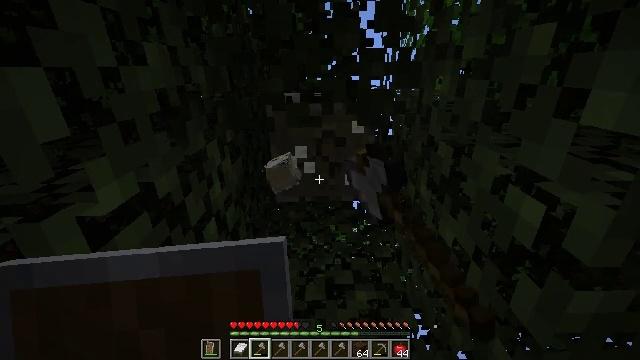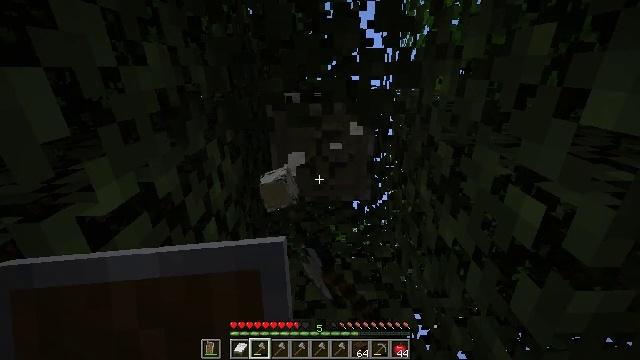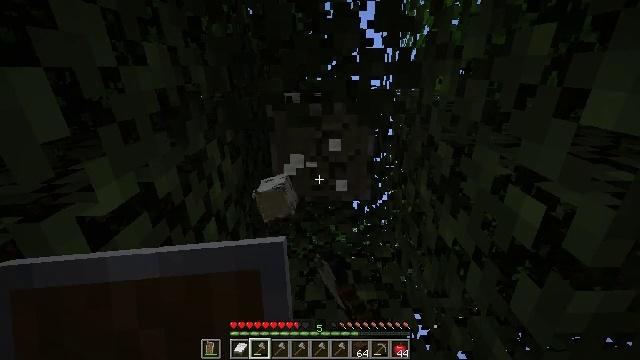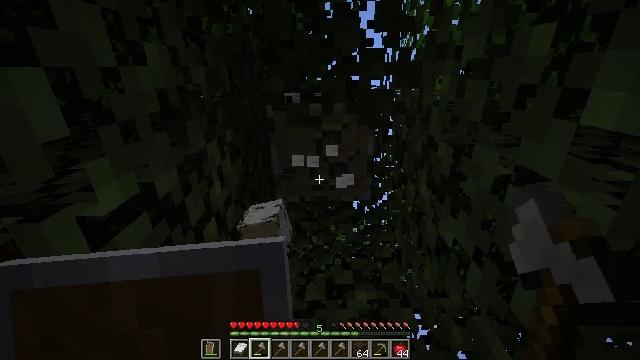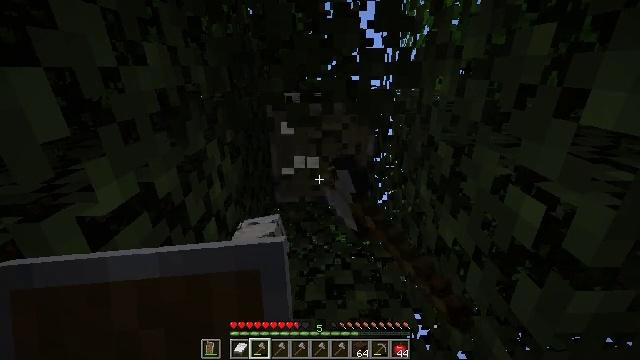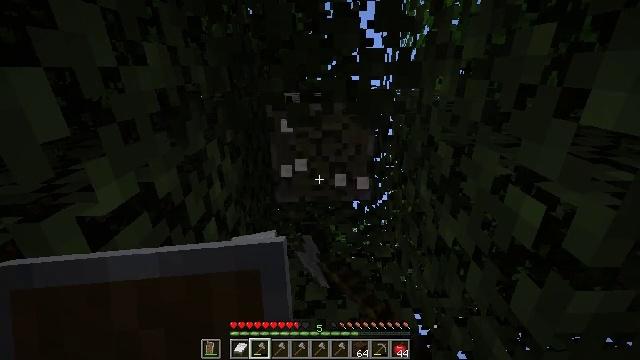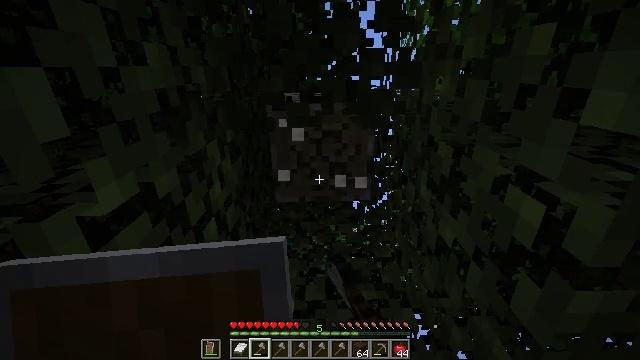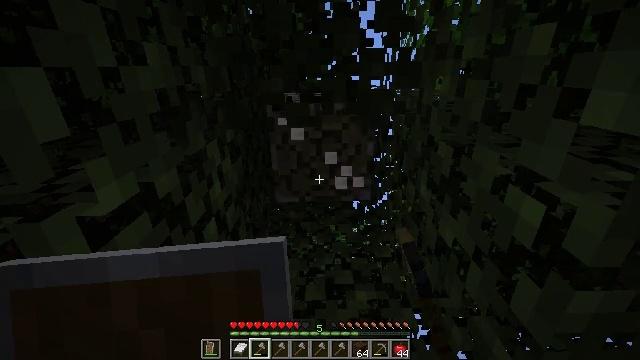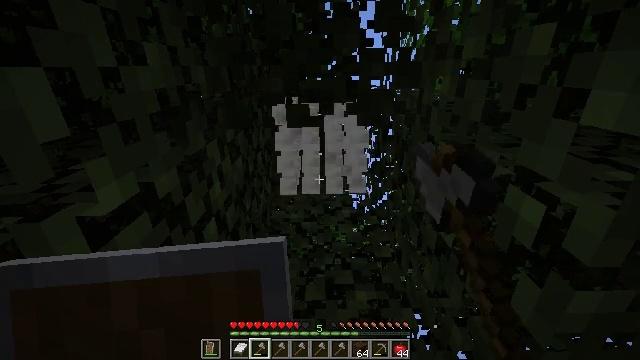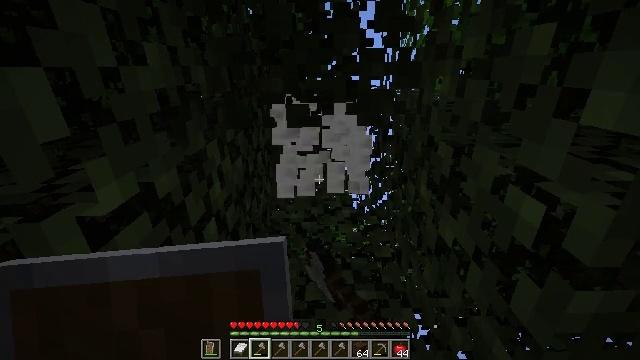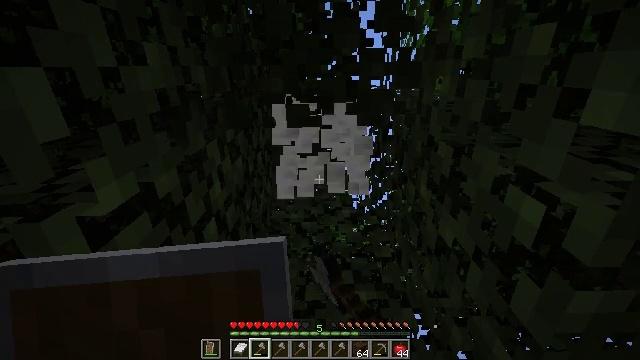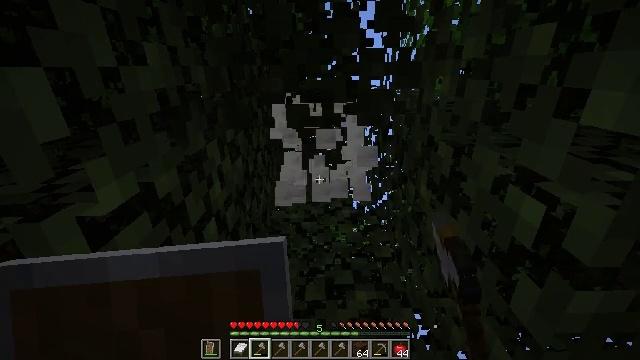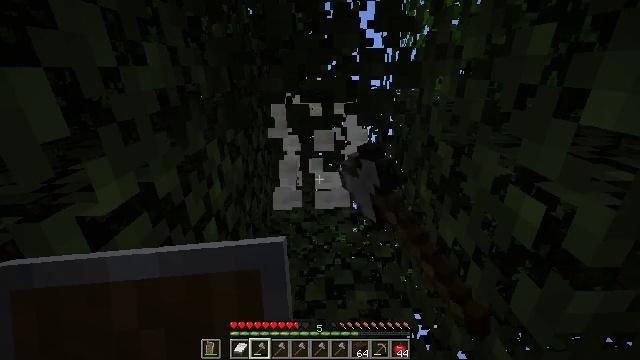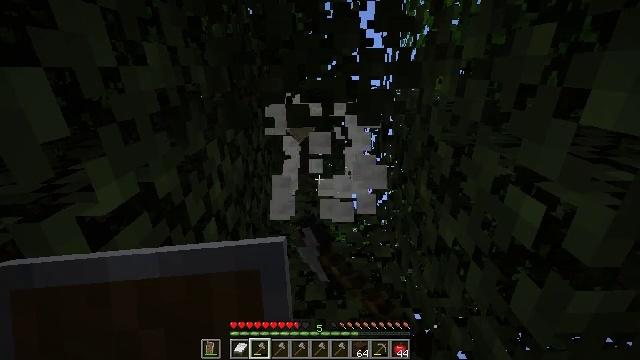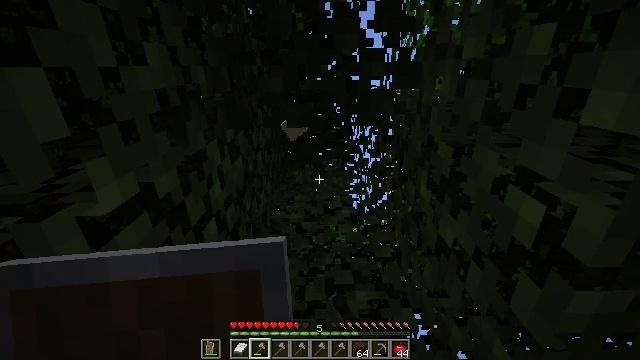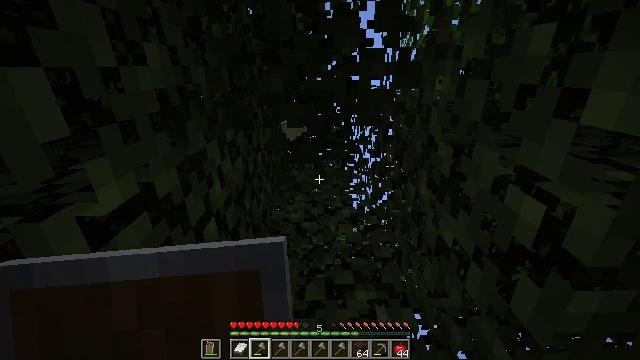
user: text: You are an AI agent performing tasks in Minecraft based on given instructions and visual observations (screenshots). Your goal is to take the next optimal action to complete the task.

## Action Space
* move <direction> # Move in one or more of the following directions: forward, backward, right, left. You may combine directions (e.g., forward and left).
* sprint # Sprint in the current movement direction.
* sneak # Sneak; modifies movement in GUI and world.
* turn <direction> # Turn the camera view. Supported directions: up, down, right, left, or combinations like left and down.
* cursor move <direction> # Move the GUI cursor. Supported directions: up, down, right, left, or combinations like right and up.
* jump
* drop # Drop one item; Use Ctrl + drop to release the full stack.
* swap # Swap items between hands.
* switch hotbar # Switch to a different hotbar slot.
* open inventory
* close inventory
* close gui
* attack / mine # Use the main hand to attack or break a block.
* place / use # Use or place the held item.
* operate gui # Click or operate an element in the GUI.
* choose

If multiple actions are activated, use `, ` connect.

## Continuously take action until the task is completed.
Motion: motion action
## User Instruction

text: Chop down the birch log.
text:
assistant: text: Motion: attack / mine
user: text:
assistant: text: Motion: attack / mine
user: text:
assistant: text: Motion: attack / mine
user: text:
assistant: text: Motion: attack / mine
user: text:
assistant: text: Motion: attack / mine
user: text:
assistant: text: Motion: attack / mine
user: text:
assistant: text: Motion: attack / mine
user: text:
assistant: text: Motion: attack / mine
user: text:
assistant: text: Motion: attack / mine
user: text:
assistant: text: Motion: attack / mine
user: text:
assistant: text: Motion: attack / mine
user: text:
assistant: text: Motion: attack / mine
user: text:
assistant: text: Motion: attack / mine
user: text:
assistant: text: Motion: attack / mine
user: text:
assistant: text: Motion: attack / mine
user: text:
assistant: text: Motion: attack / mine
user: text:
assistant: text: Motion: no_op
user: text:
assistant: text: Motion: turn down
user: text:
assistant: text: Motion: turn down
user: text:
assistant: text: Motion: turn down
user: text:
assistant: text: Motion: turn left and down
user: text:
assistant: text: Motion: turn left and down
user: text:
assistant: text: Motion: turn down
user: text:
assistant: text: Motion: turn down
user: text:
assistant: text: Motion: turn down
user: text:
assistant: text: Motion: attack / mine
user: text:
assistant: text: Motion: attack / mine
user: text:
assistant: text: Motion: attack / mine
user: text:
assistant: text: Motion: attack / mine
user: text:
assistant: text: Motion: attack / mine